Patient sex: M
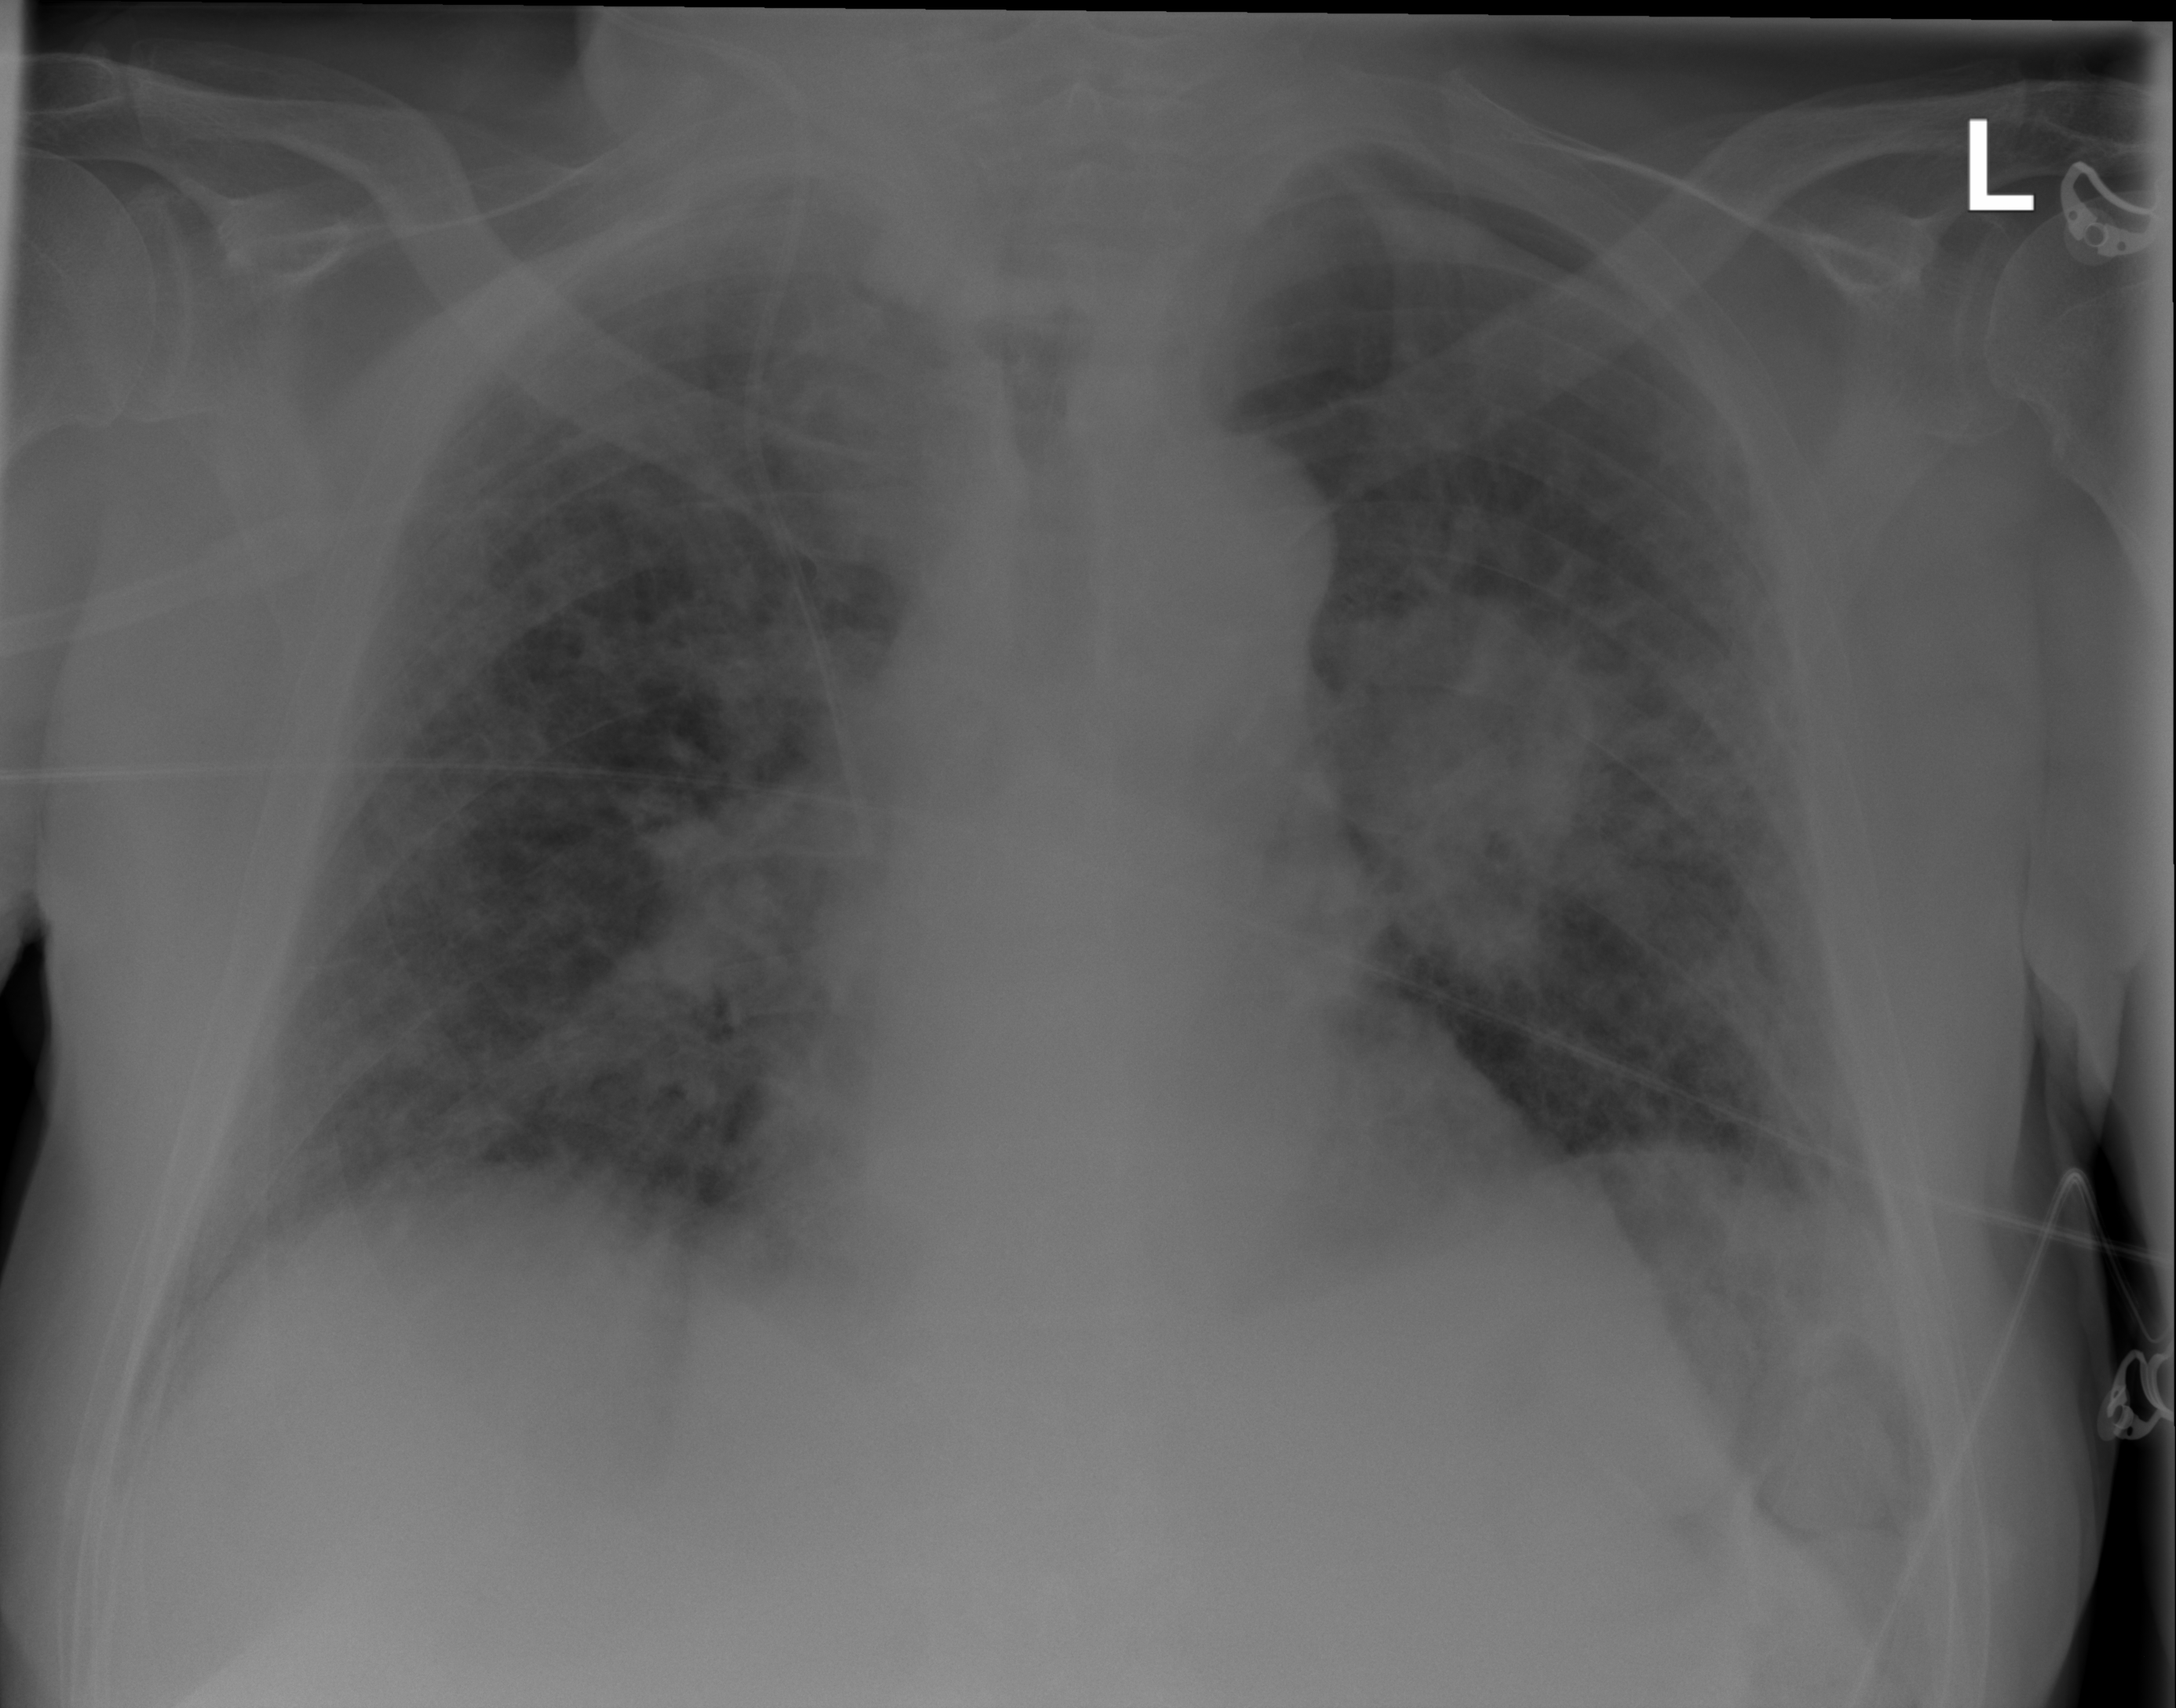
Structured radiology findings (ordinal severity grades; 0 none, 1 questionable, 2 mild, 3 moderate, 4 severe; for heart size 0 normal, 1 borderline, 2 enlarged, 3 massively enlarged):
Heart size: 2
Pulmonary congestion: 1
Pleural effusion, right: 2
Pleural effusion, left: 0
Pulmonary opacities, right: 2
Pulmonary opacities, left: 2
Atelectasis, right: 0
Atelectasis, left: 0